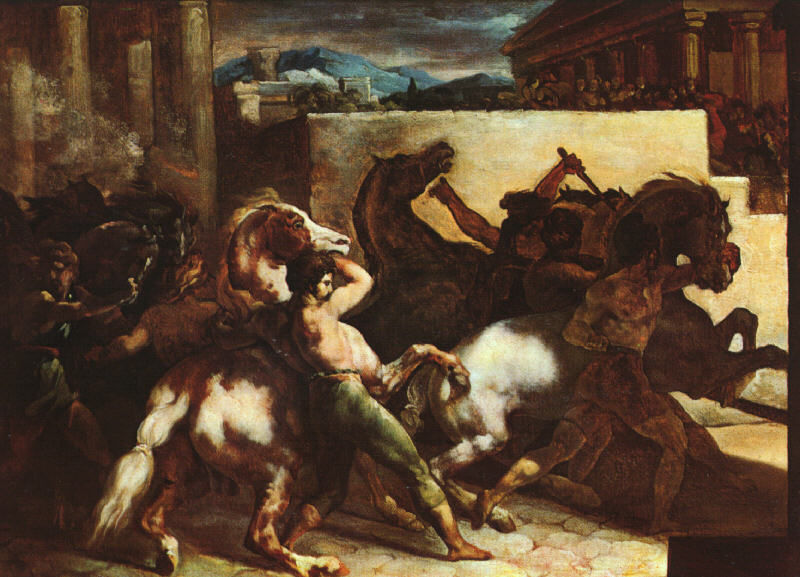
Titel: La course des chevaux libres
Künstler: Théodore Géricault
Standort: Paris
Institution: Musée du Louvre
Schlagwörter: berg, blau, dunkel, feuer, gemälde, himmel, kampf, kopf, kämpfer, mann, nackt, schatten, weiß, wolken, dreieck, gelb, grün, landschaft, menschen, ocker, stadt, abend, braun, grau, hell, hintergrund, licht, männer, nacht, profil, rücken, schwarz, straße, szene, säulen, türkis, dach, gebäude, tier, tiere, wolke, malerei, menge, bart, hose, wand, architektur, augen, knoten, messer, stein, steine, öl, dämmerung, horizont, häuser, hügel, rauch, boden, dunkelheit, haare, gewänder, publikum, front, pferd, pferde, reiter, beine, blesse, hufe, mähne, schwanz, schweif, düster, fassade, pflaster, zuschauer, berge, mauer, platz, treiben, füsse, pilaster, brand, dampf, krieg, schlacht, treppe, treppen, wild, soldaten, muskeln, wettkampf, stufen, lichteinfall, halbnackt, waden, oberkörper, arena, flucht, barfuss, schild, schlachter, antike, burg, hinten, torso, pflastersteine, raub, schwert, streit, waffe, staub, mythologie, schimmel, flecken, läufe, ross, antik, maul, nüstern, dramatisch, griechisch, mythos, dolch, krieger, griechenland, pferdekopf, tempel, chiaroscuro, rösser, stärke, hengst, bauten, aufbäumen, ringen, bauwerk, bauwerke, kastell, gladiatoren, hinterläufe, plünderung, hgel, stad, halbakte, hntergrund, kamp, klraft, zähmen, mánner, uer, amm, durchgehen, ungestüm, schewrt, weffe, köpge, streti